Interaction volume radius: 5 \u00c5
Interaction volume height: 15 \u00c5
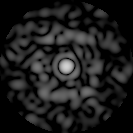
Disorder parameter: 0.8436